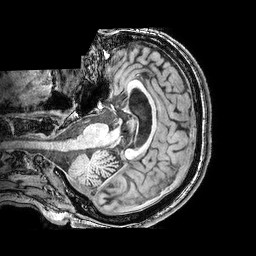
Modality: T1w
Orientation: axial
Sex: male
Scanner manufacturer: philips
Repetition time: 0.008174 s
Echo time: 0.00376 s